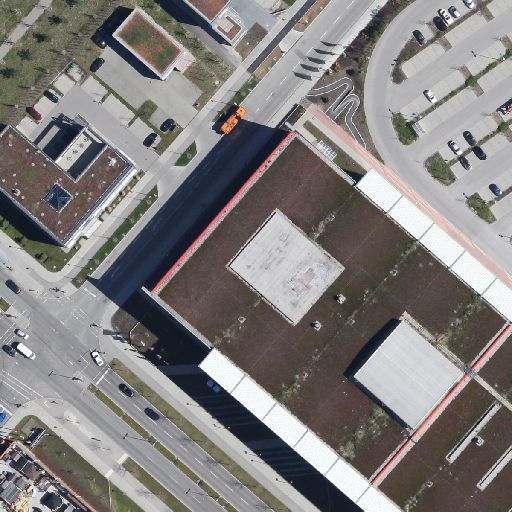
Referring expression: long truck driving on the road